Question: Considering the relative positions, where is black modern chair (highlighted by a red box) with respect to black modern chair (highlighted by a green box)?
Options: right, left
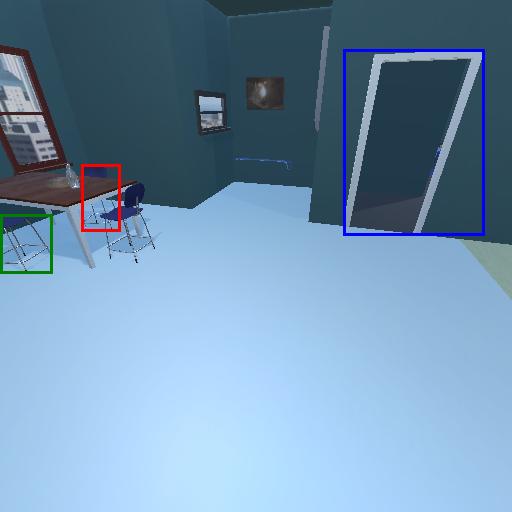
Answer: right